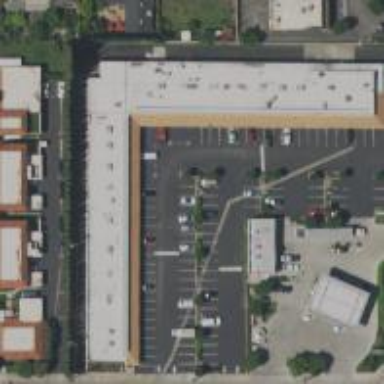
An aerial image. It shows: Retail area with mall.